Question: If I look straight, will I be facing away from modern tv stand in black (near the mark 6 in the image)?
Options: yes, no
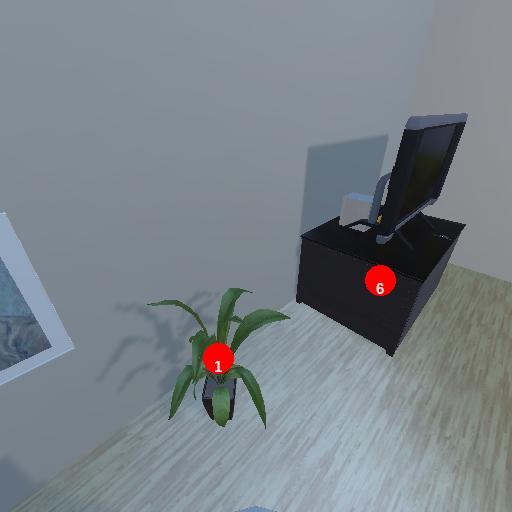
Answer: yes